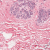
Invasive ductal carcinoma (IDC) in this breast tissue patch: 0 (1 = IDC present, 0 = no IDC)